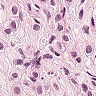
Metastatic tissue present: yes